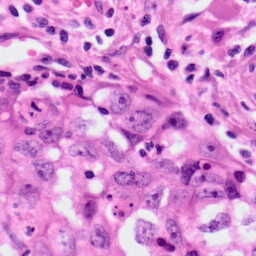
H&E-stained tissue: Lung